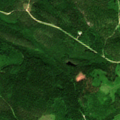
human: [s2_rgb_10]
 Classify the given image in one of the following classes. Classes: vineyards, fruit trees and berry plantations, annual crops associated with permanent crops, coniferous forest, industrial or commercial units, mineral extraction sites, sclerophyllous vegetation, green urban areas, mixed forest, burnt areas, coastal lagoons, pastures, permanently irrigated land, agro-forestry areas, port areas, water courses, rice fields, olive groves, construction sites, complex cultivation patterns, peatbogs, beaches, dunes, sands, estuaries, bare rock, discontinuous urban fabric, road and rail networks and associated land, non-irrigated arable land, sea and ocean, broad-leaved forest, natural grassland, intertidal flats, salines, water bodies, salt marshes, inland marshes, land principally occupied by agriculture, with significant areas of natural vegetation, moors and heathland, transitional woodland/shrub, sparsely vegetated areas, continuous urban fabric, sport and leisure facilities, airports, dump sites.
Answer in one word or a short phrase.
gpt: coniferous forest, mixed forest, transitional woodland/shrub